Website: apple
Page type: customer-info-address
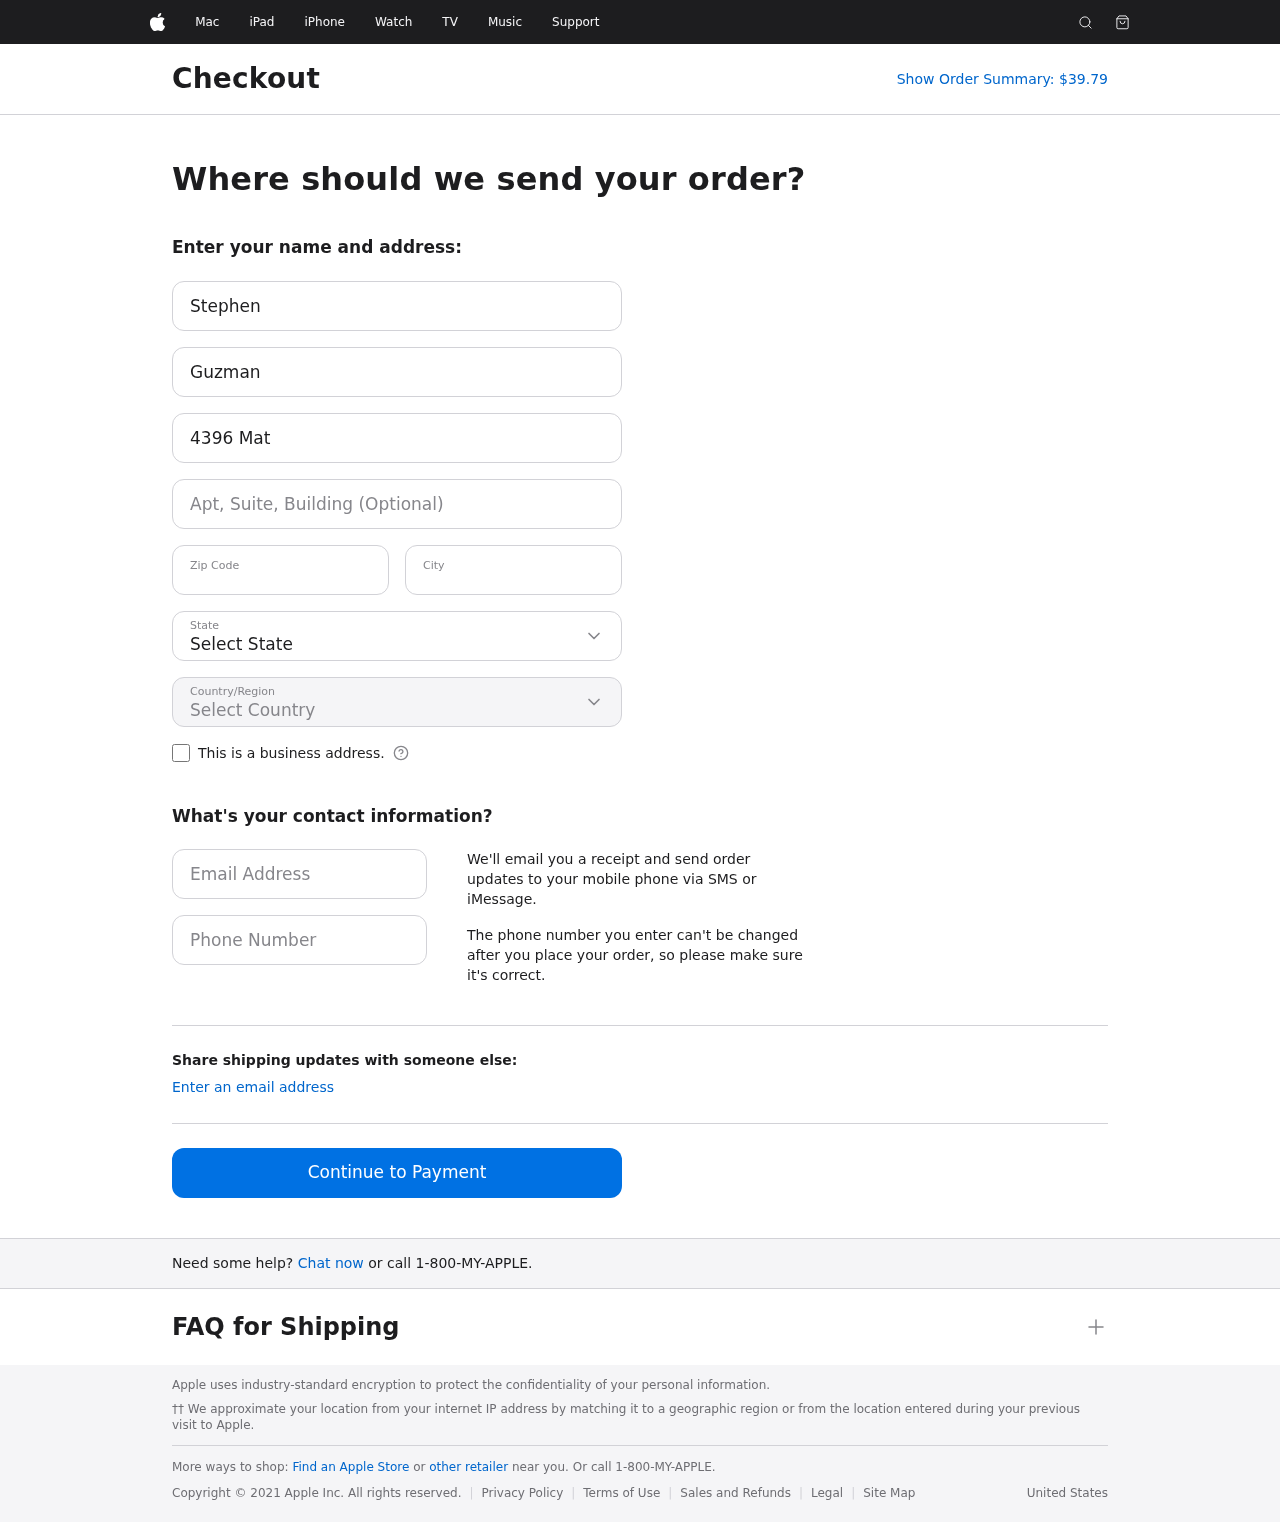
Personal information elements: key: PII_CITY
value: West Georgemouth
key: PII_COUNTRY
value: United States
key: PII_EMAIL
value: stephen_guzman@hotmail.com
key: PII_FIRSTNAME
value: Stephen
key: PII_LASTNAME
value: Guzman
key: PII_PHONE
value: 2509486391
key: PII_POSTCODE
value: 95428
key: PII_STATE
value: Delaware
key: PII_STREET
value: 4396 Matthew Causeway
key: PII_STREET2
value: Suite 894
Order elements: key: ORDER_TOTAL
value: Show Order Summary: $39.79